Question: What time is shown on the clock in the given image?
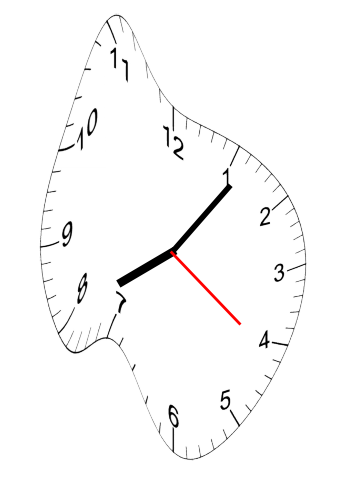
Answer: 08:06:21